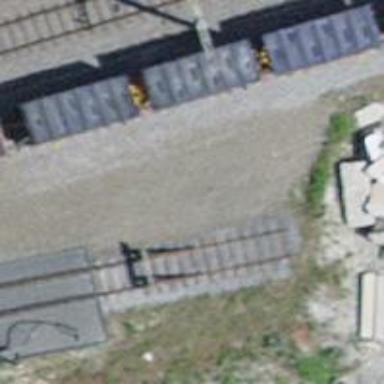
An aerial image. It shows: Railway buffer stop.